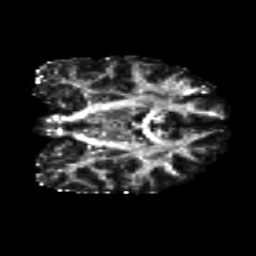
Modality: FA
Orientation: coronal
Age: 28
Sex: male
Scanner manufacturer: siemens
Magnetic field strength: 3 T
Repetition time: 8.8 s
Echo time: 0.085 s